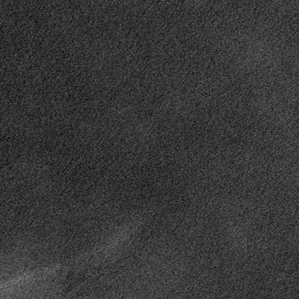
Label: frost